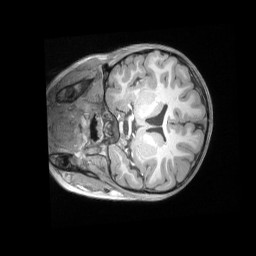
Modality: T1w
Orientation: coronal
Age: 5
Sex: female
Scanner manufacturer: siemens
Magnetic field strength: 3 T
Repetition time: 2.53 s
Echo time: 0.00164 s